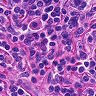
Metastatic tissue present: no